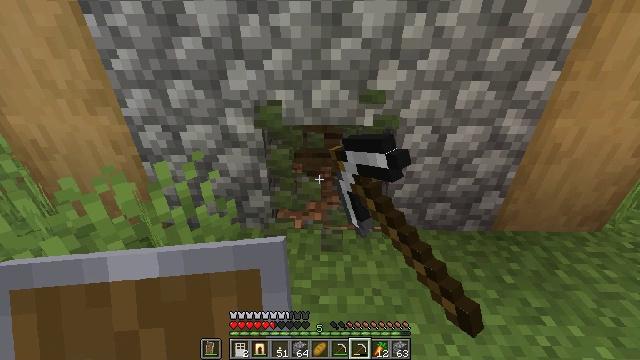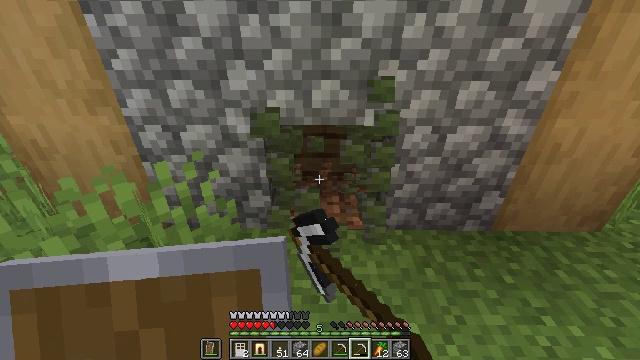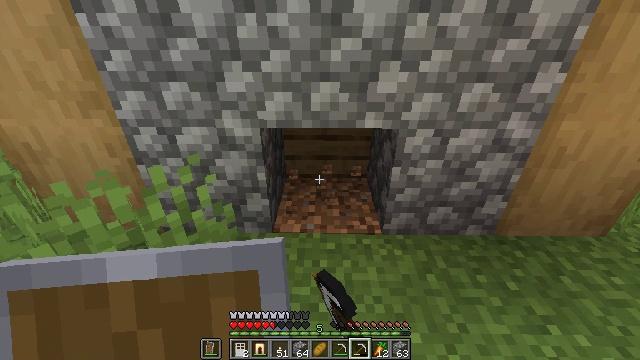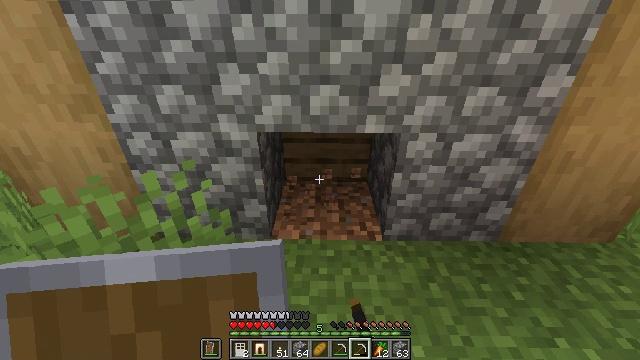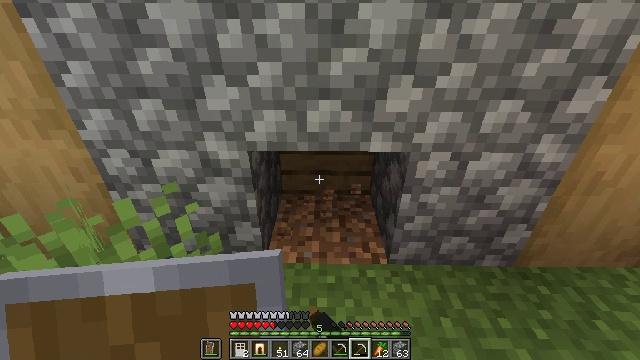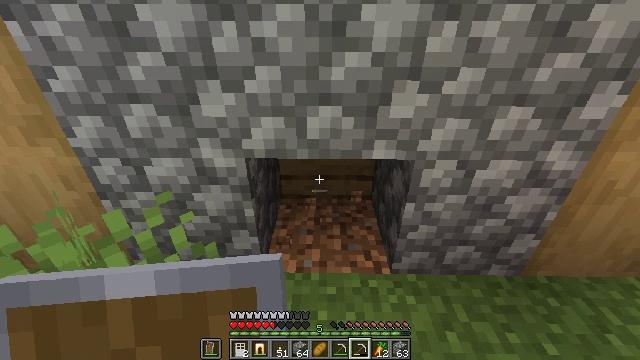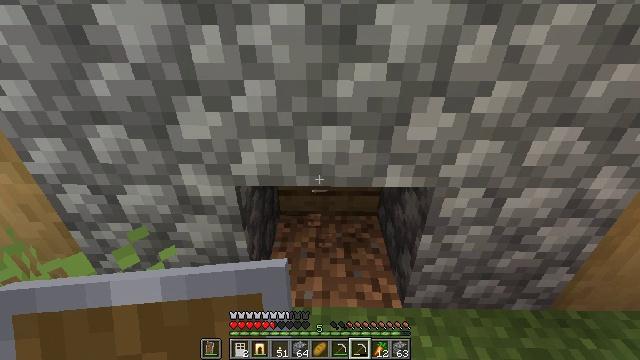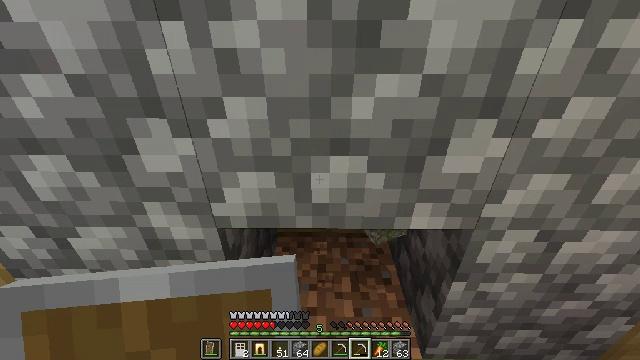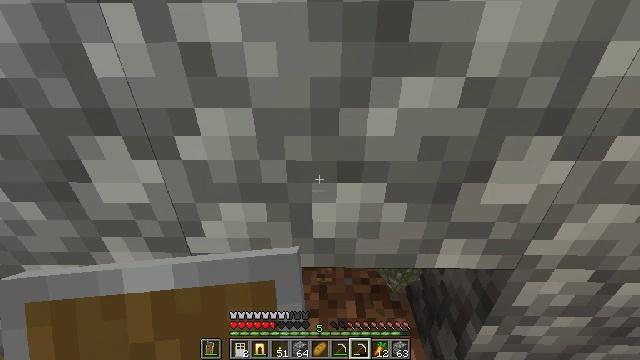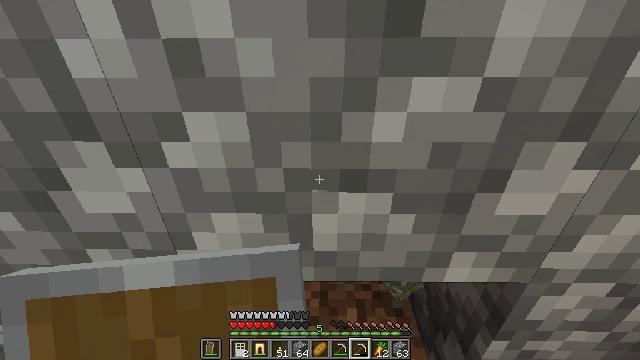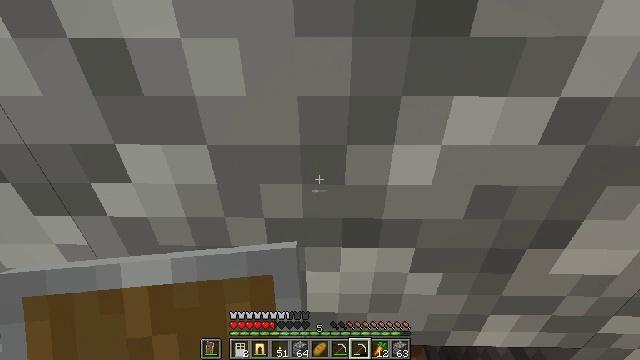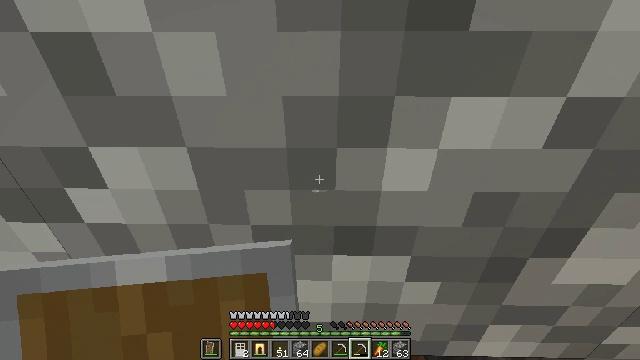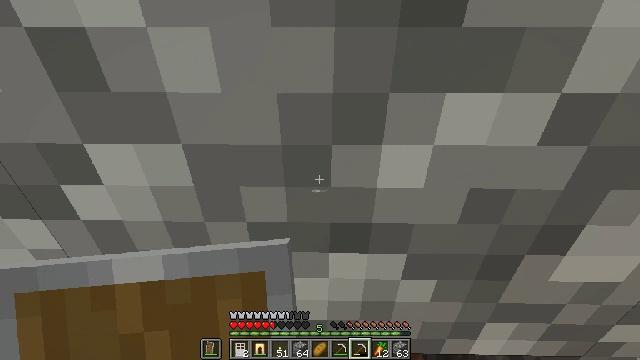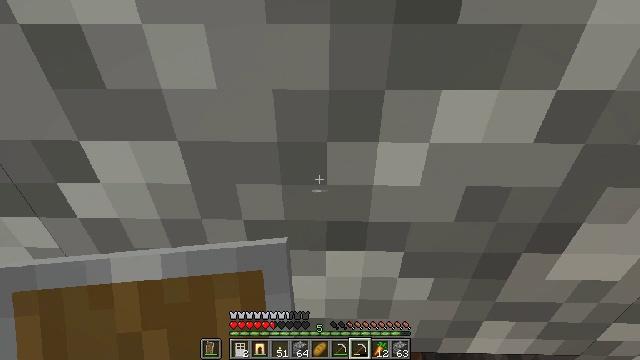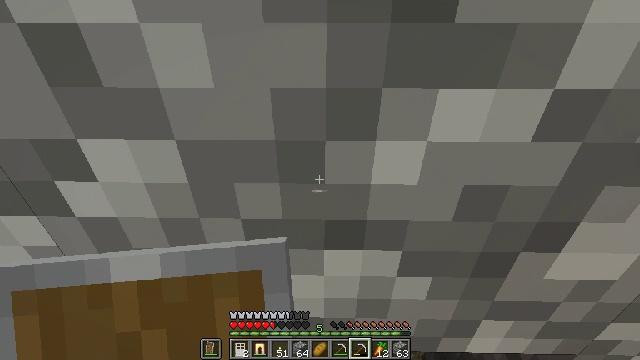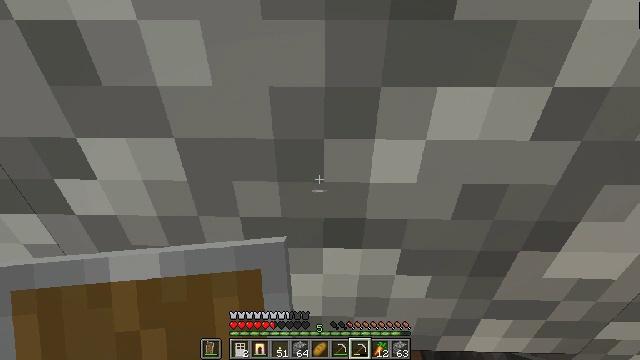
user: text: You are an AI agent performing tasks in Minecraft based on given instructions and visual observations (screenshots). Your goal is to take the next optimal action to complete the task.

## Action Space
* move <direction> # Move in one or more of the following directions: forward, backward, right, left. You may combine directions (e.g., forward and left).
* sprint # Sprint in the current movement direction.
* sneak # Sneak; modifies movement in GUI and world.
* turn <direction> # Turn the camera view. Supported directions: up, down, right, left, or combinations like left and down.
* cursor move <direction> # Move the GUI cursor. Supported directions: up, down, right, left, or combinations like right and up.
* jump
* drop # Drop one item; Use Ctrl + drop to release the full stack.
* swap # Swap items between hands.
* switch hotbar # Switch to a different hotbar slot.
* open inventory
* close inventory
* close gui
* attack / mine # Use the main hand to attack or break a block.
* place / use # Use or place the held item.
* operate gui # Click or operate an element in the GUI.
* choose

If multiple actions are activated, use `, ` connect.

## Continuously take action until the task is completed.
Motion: motion action
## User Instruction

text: Drop a mossy cobblestone.
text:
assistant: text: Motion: attack / mine
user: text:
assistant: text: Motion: move forward, attack / mine
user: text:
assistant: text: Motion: move forward, attack / mine
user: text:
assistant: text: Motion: move forward, attack / mine
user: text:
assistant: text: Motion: move forward
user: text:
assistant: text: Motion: move forward
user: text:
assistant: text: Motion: move forward
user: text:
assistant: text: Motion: move forward
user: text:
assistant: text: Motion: move forward
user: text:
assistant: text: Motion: move forward
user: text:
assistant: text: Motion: move forward
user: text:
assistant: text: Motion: move forward
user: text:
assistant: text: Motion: no_op
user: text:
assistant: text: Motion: no_op
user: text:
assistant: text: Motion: no_op
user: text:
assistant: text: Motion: no_op
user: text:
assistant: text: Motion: no_op
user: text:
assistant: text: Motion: no_op
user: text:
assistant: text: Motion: no_op
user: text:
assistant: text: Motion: no_op
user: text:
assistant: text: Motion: move back
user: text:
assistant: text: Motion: move back
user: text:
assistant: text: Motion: move back
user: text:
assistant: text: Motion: move back
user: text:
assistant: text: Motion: move back
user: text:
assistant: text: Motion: move back
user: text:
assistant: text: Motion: no_op
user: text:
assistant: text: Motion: no_op
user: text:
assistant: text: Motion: no_op
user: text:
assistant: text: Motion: no_op